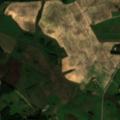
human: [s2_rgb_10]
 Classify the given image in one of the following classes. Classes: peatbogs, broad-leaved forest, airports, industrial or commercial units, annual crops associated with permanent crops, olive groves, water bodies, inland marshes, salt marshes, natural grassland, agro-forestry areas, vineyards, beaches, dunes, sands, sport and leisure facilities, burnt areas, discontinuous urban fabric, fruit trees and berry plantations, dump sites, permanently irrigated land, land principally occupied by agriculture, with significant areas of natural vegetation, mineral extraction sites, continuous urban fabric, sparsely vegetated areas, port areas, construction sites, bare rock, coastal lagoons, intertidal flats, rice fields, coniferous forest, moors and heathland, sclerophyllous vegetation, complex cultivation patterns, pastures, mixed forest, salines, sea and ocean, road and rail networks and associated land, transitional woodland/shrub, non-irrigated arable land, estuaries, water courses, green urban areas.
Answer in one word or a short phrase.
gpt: non-irrigated arable land, pastures, complex cultivation patterns, land principally occupied by agriculture, with significant areas of natural vegetation, broad-leaved forest, mixed forest